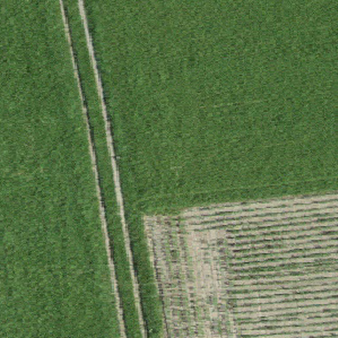
Label: other